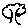
Label: tree